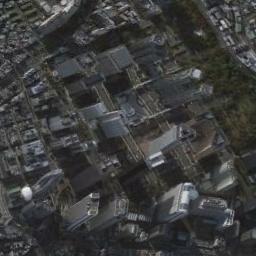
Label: commercial_area